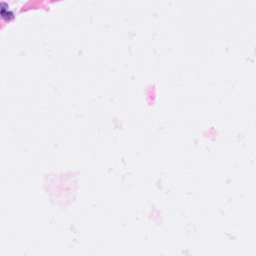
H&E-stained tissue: Breast